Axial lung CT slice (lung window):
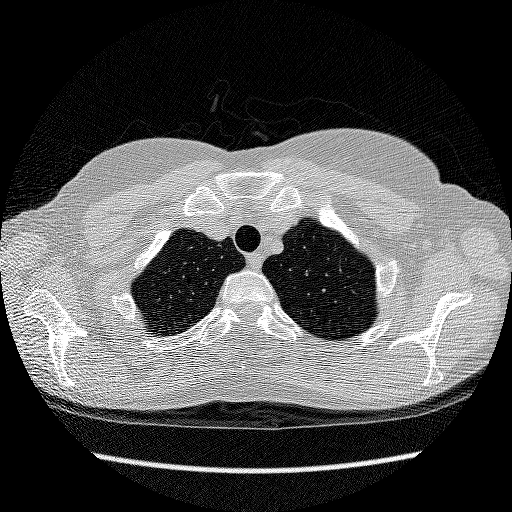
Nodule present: no